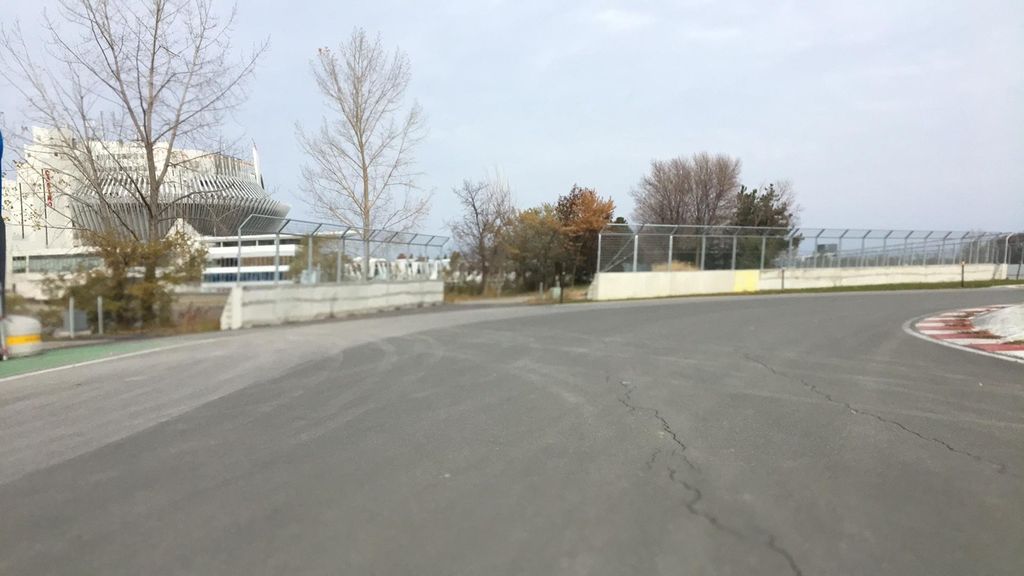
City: montreal